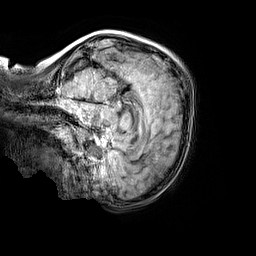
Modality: FLAIR
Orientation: sagittal
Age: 9
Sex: female
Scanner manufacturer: siemens
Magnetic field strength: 3 T
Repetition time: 5 s
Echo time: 0.388 s